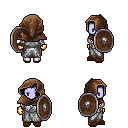
a pixel art fantasy rpg character, female body template, dark elf, purple skin, white robe, robe skirt, purple short mohawk hairstyle, cloth hood, gold gloves, brown slippers, shield, four views (front, back, left, right), 2x2 character sprite sheet, small pixel art, hard edges, no anti-aliasing